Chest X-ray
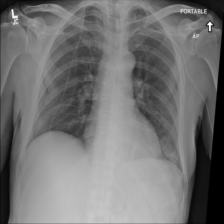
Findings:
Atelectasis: negative
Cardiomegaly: negative
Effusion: negative
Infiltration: positive
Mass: negative
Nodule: negative
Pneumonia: negative
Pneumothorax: negative
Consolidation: negative
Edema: negative
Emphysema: negative
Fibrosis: negative
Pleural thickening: negative
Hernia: negative